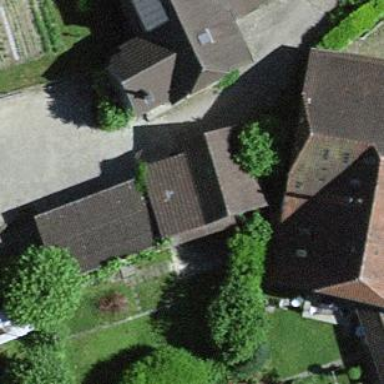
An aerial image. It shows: Rural barn.